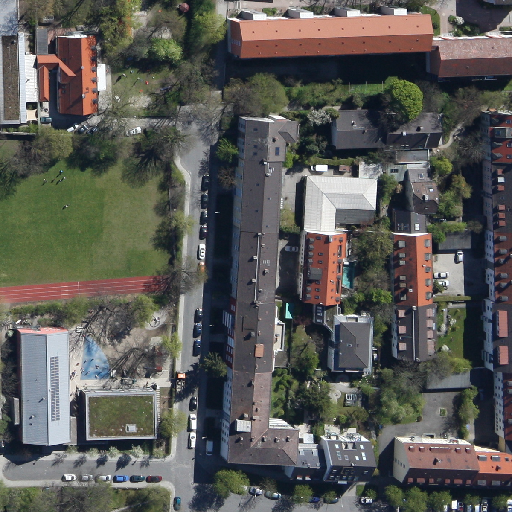
Referring expression: road